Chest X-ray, PA view. Patient: 49 years old, sex M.
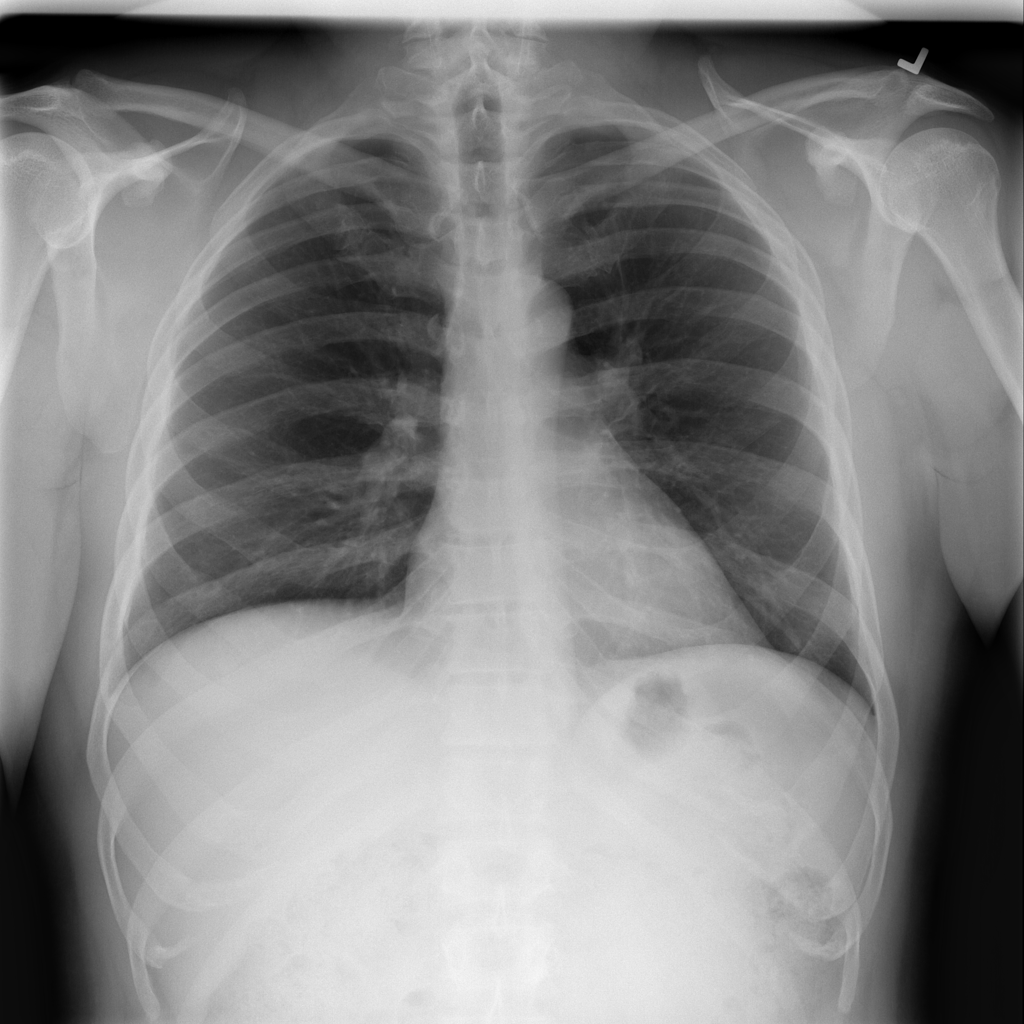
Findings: No Finding